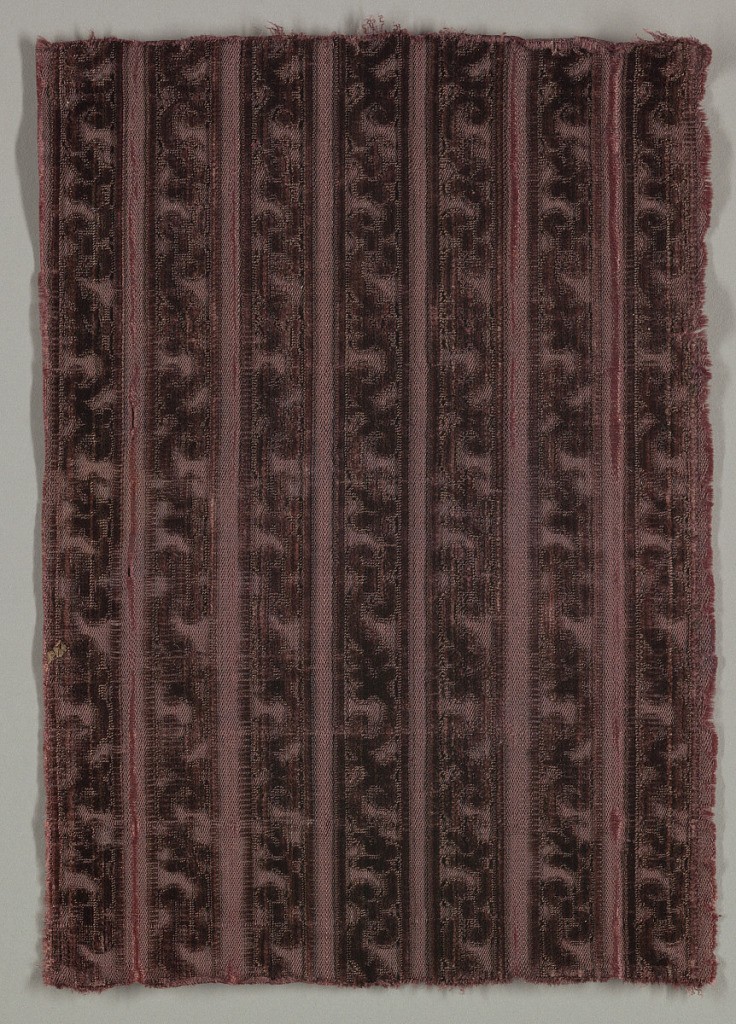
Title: Fragment
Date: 16th–17th century
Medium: silk Technique: cut and uncut supplementary warp pile (velvet) in a satin foundation
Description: Fragment of cut and uncut reddish-violet velvet of vertical stripes with a scrolling vine pattern.